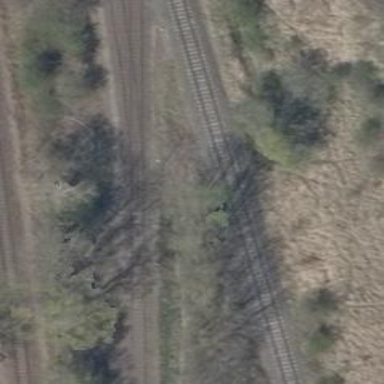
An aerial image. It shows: Railway switch with the turnout side on the left.